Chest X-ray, PA view. Patient: 32 years old, sex M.
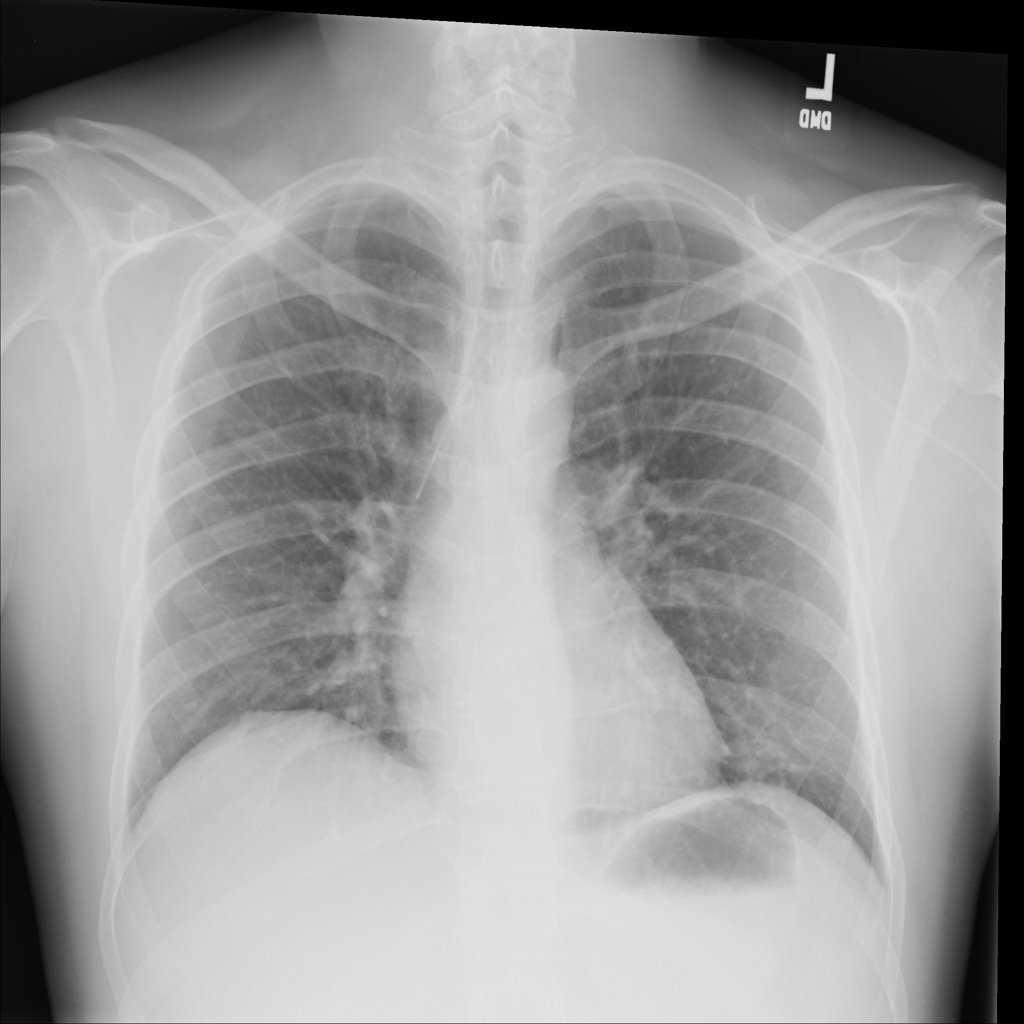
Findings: Atelectasis, Effusion